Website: macys
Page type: review-order
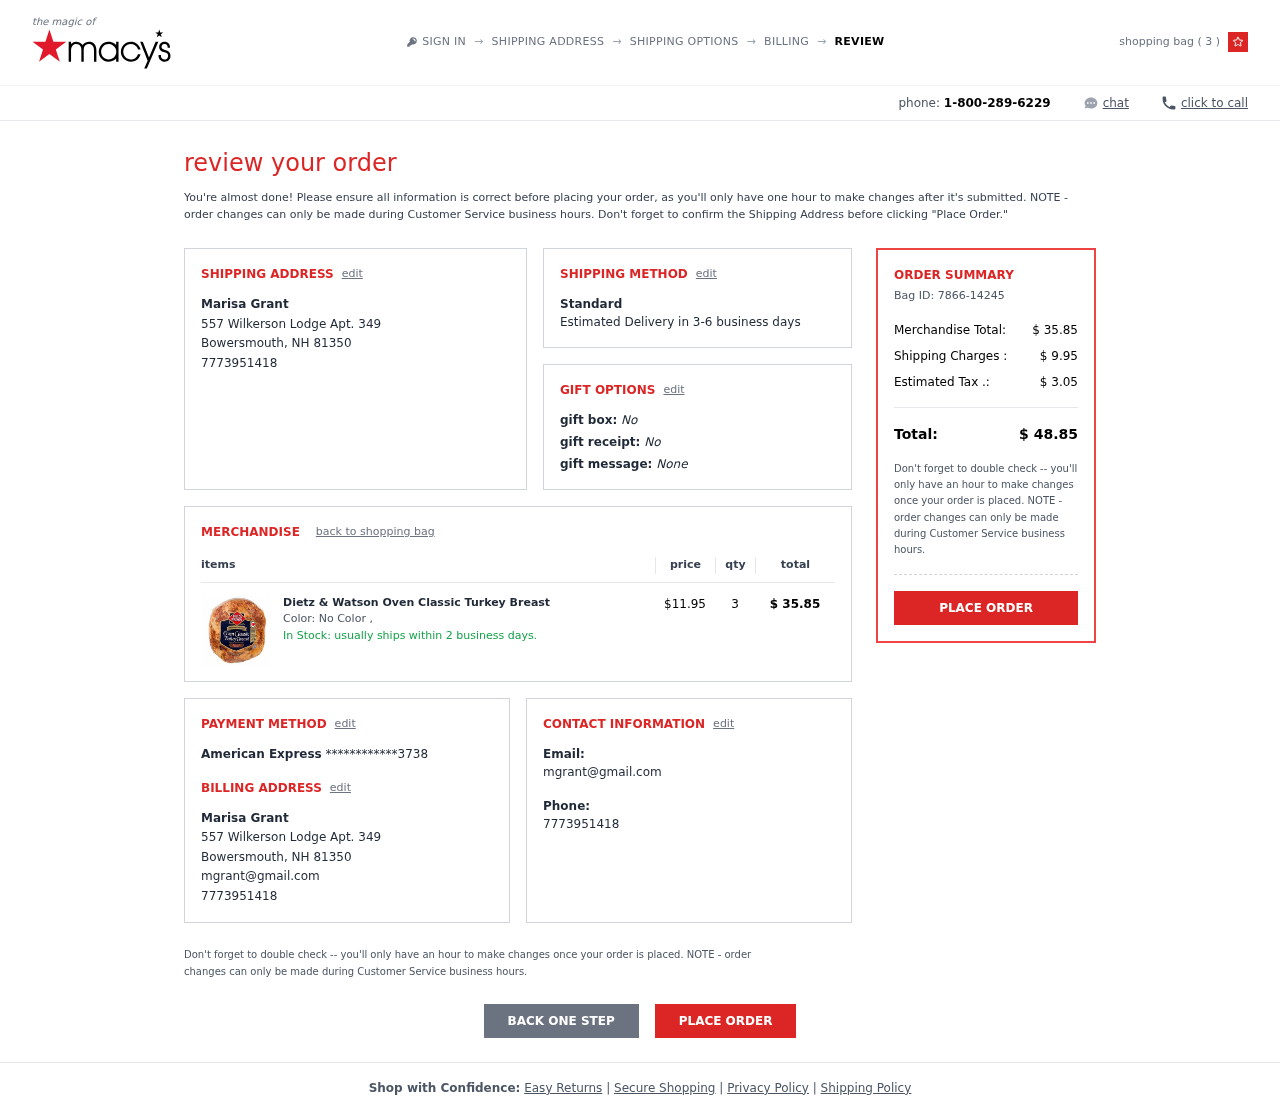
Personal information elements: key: PII_CARD_LAST4
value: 3738
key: PII_CARD_TYPE
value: American Express
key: PII_CITY
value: Bowersmouth
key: PII_EMAIL2
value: mgrant@gmail.com
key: PII_EMAIL3
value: mgrant@gmail.com
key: PII_FULLNAME
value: Marisa Grant
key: PII_FULLNAME2
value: Marisa Grant
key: PII_PHONE
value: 7773951418
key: PII_PHONE2
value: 7773951418
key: PII_PHONE3
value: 7773951418
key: PII_POSTCODE
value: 81350
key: PII_STATE_ABBR
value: NH
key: PII_STREET
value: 557 Wilkerson Lodge Apt. 349
Product elements: key: PRODUCT1_NAME
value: Dietz & Watson Oven Classic Turkey Breast
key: PRODUCT1_PRICE
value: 11.95
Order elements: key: ORDER_NUM_ITEMS
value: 3
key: ORDER_DELIVERY_DATE
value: Estimated Delivery in 3-6 business days
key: ORDER_SUBTOTAL
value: $ 35.85
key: ORDER_ID
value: Bag ID: 7866-14245
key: ORDER_SHIPPING_COST
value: $ 9.95
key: ORDER_TAX
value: $ 3.05
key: ORDER_TOTAL
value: $ 48.85